Interaction volume radius: 10 \u00c5
Interaction volume height: 35 \u00c5
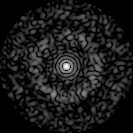
Disorder parameter: 0.82